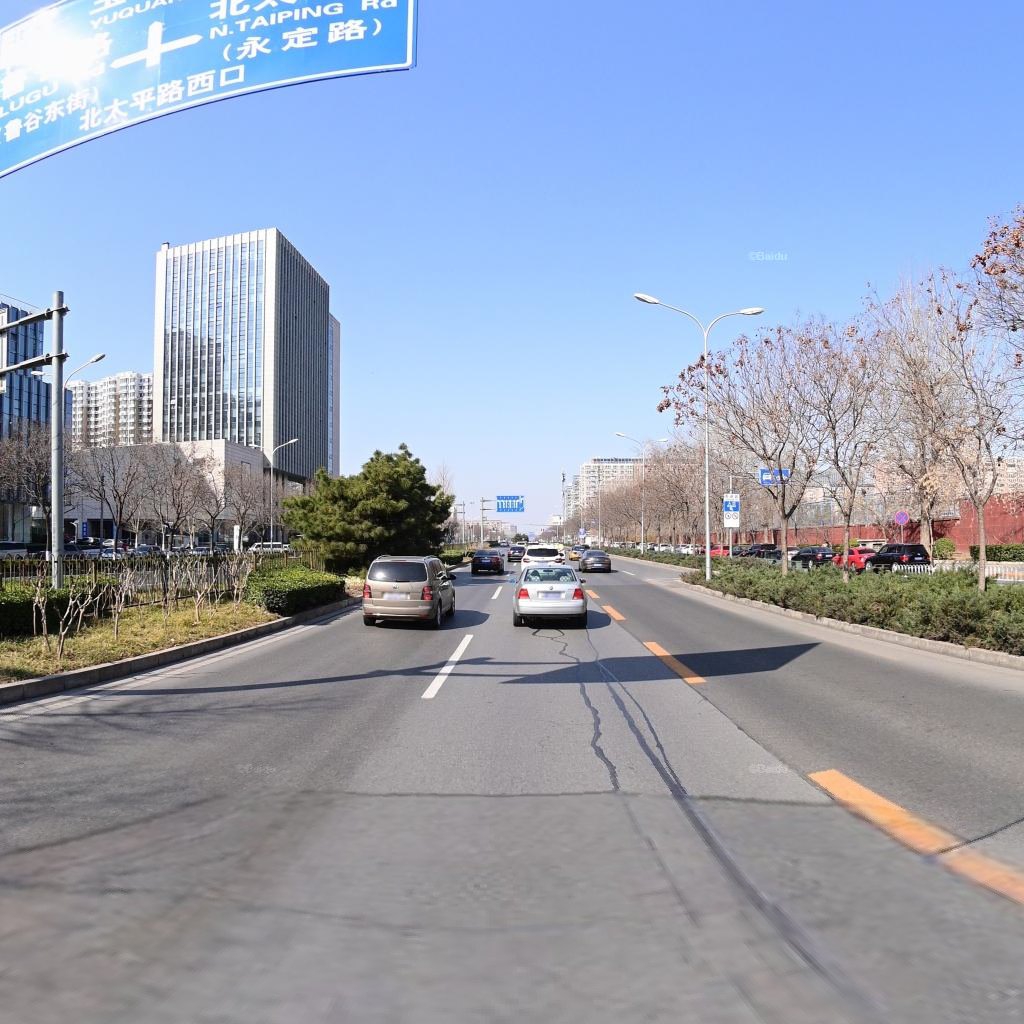
Region: Haidian
Road damage annotations: longitudinal patch, longitudinal patch, longitudinal patch, transverse patch, longitudinal patch